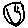
Label: smiley face